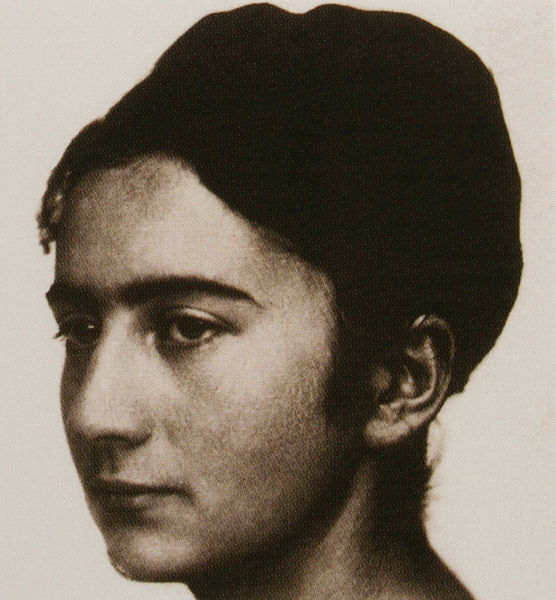
Titel: Waldtraut Niepmann
Schlagwörter: dunkel, haut, kopf, schatten, weiß, mädchen, frau, frisur, grau, licht, mund, nase, ohr, profil, schwarz, stirn, blick, jung, augen, gesicht, inkarnat, schädel, bildnis, hals, portrait, porträt, auge, haare, kinn, lippen, oval, wangen, sepia, nahaufnahme, brauen, pupillen, wange, foto, fotografie, photographie, portait, schwarzweiß, ohrmuschel, photo, halbprofil, schläfen, aufnahme, scharz weiß, haarschnitt, gesichtr